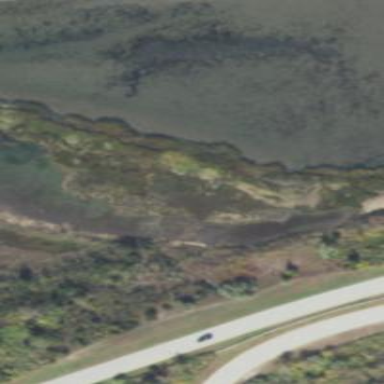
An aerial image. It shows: Beautiful wet meadow natural wetland.